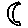
Label: moon